Question: I'm trying to add a drawer / panel similar to the one in gtalk below. On click of the Image in the List Item inside gTalk a drawer opens up with these options and i want to have something similar for my app which has ListView.
What is this panel called as? Is this a SlideDrawer or something else? Any pointers will be helpful. Thanks

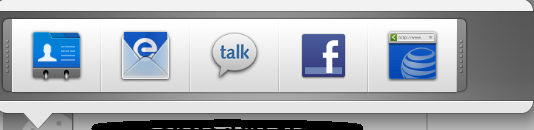
Answer: They're called <URL>.